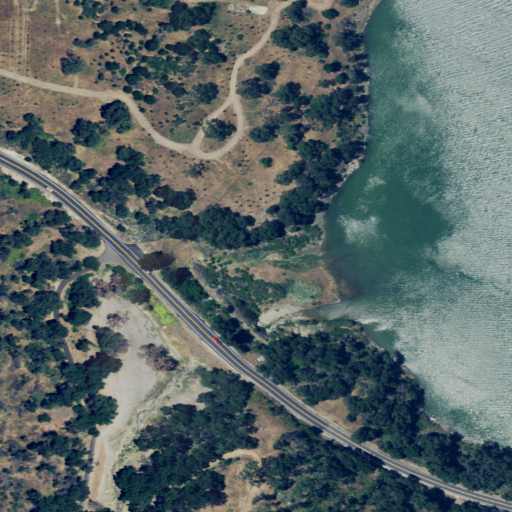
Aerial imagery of valley in California named DeVaul Canyon containing shrub, open water, evergreen forest, open development, herbaceous wetlands, mixed forest, grassland, and barren land